Question: we use revolution slider 2.2. We now see something strange. Our base image is 1920x300px and this is ofcourse resized to other screensizes. If the sliders is opened with browser screen width 1397px (image 218 high) then the image in the slotholder is absolutely aligned left:-25px. The slotholder div fullbannerwidth width is 1394 px (with slot 200 high). Because of this we are missign 8px of the image at the bottom.
Please find an example image below.
has anyone experience this before? Must I now resize the image to fit 210? or should I resize the slotholder to fit 218?
Anyhow I am going through all the code. It is not set in css. Not in html. But (I think) in the revolution slider css. Or is there a setting to disable the -25px left positioning?
(I hope this all is a little clear)
Code example provided too
'''
<div class="slider">
<div class="fullwidthbanner-container">
<!-- see the 210 PX HERE -->
<div class="fullwidthbanner revslider-initialised tp-simpleresponsive hovered" style="height: 210px;overflow: visible;">
<ul style="display: block;">
<li data-transition="boxslide" data-link="/link" data-target="_self" style="visibility: visible; left: 0px; top: 0px; z-index: 18; opacity: 1;">
<div class="slotholder">
<!-- see the 218 PX + LEFT: -24px (changes betw 24 and 25) HERE -->
<img src="image.png" alt="alt" width="1920" height="300" class="defaultimg" style="width: 1395.2px; height: 218px; position: absolute; left: -24px; opacity: 0; top: 0px;">
</div><div class="tp-caption sft slidelink" style="z-index: 2; cursor: pointer; font-size: 8.41875px; padding: 0px; margin: 0px; border: 0px; line-height: 11.6266666666667px; white-space: nowrap; opacity: 0; left: 0px; top: -50px; transform: scale(1, 1) rotate(0deg); visibility: hidden;" data-x="0" data-y="0" data-linktoslide="no" data-start="0"><a target="_self" href=""><div></div></a></div></li>
</ul>
<div class="tp-bannertimer tp-top" style="width: 60.1525423728814%; overflow: hidden;"></div>
<div class="tp-loader" style="display: none;"></div></div>
<div class="tp-bannershadow tp-shadow1" style="width: 1347px;"></div><div class="tp-bullets simplebullets round" style="visibility: visible; width: 62px; left: 642.5px; bottom: -9.8px; opacity: 0;"><div class="bullet first"></div><div class="bullet"></div><div class="bullet"></div><div class="bullet last selected"></div><div style="clear:both"></div></div><div style="visibility: visible; position: absolute; left: 0px; top: 105px; opacity: 0;" class="tp-leftarrow tparrows round large"></div><div style="visibility: visible; position: absolute; left: 1269px; top: 105px; opacity: 0;" class="tp-rightarrow tparrows round large"></div></div>
</div>
'''

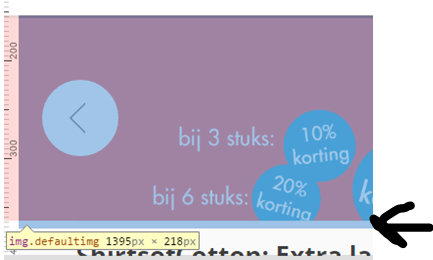
Answer: You use a very old version of the slider. There are over 20+ updates available since v.2.2, Please update to version 4.6.5 which will fix any kind of position, resizing or gapping bugs. If the issues still exist after your updates, please feel free to contact us at <URL>
Thanks and greetings from ThemePunch !